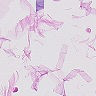
Metastatic tissue present: no